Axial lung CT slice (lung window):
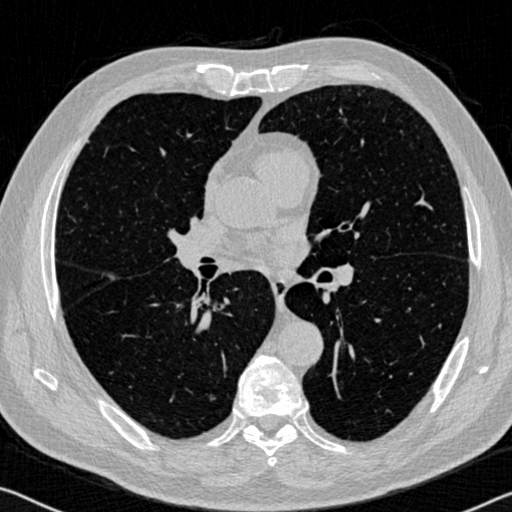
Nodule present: no